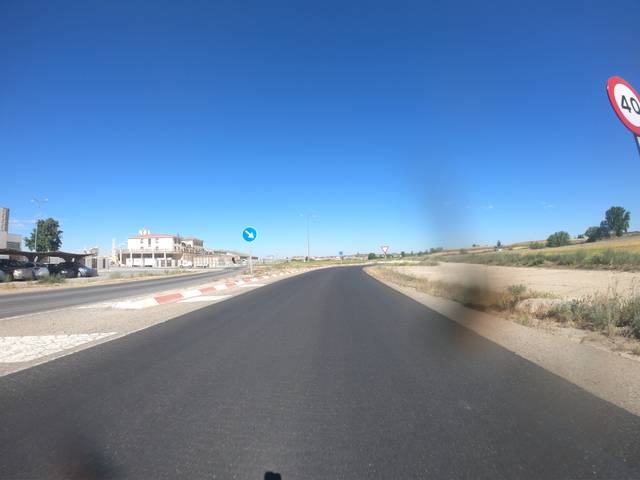
Region: Spain
Coordinates: 41.678, -3.718